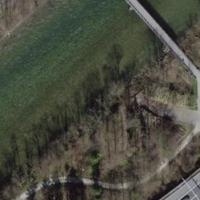
EUNIS habitat code: 57
Species observed at this site:
Circaea lutetiana